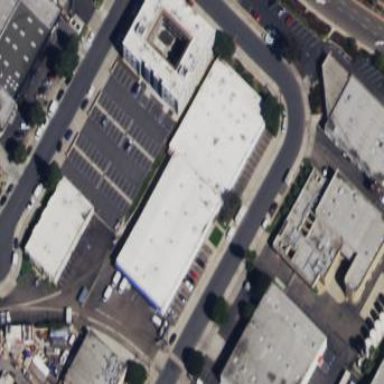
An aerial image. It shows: Industrial building.